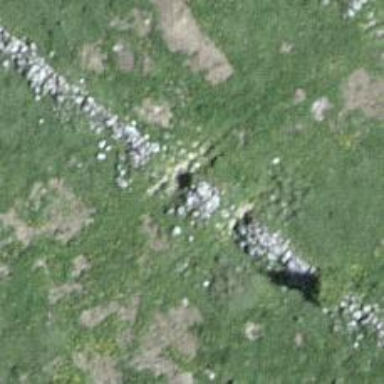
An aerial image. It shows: Wall made of dry stone.